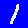
Digit: 1